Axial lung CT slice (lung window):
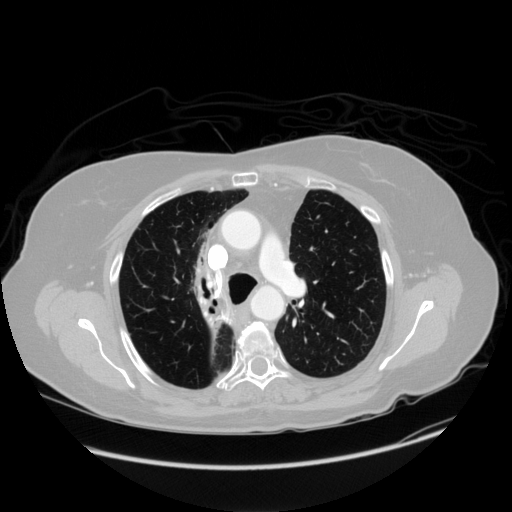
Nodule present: no